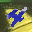
Label: 4